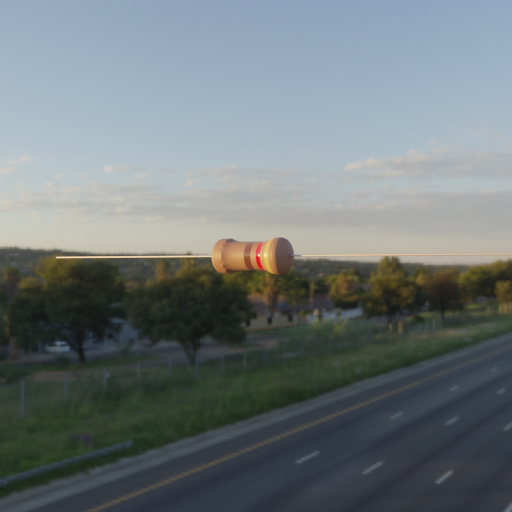
Resistor colour bands (in order): brown, red, gold